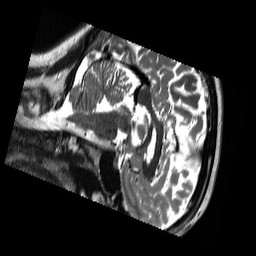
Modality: T2w
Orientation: sagittal
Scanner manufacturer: siemens
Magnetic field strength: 3 T
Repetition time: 13.52 s
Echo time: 0.088 s